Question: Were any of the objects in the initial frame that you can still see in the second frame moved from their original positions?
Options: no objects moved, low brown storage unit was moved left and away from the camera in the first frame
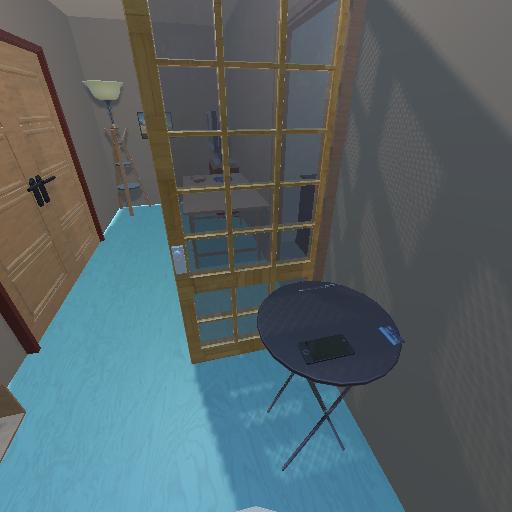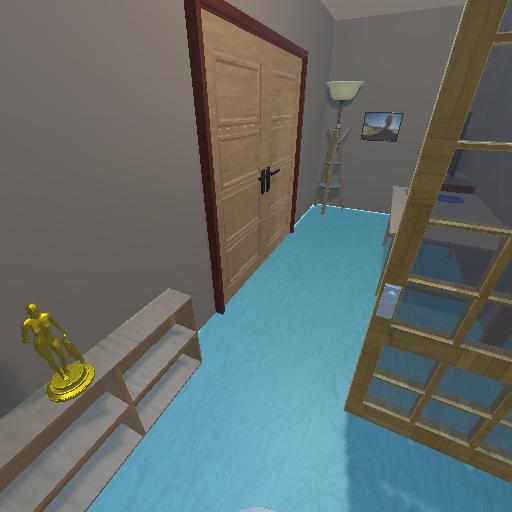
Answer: no objects moved